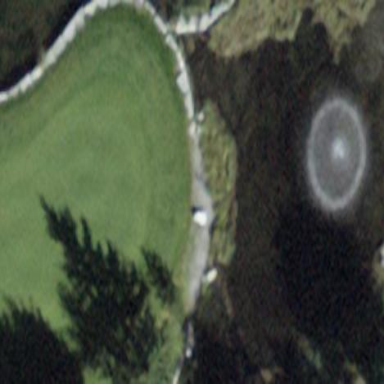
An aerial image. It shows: Water hazard on golf course. The hazard is natural water feature.